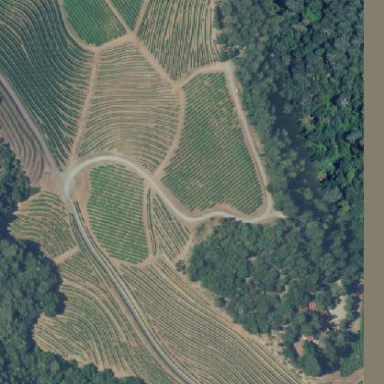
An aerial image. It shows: Vineyard where grapes are grown.